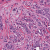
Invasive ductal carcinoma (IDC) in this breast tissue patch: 1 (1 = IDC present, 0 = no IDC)